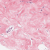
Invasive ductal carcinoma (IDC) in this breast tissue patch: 0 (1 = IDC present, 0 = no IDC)